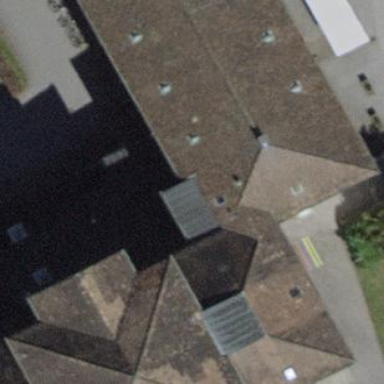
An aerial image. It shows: School building.